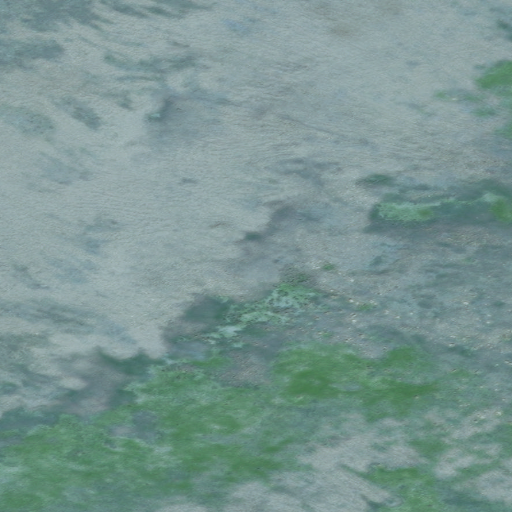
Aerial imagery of ridge(s) in Alaska named Samalogh Ridge containing only unknown